Aerial crown-view tile of a tropical tree (Barro Colorado Island, Panama), acquired 20250915:
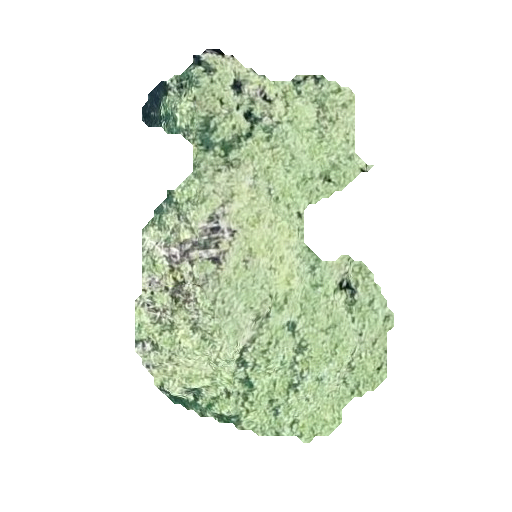
Species: Tabebuia rosea
GBIF accepted scientific name: Tabebuia rosea
Crown area: 101.404 m²